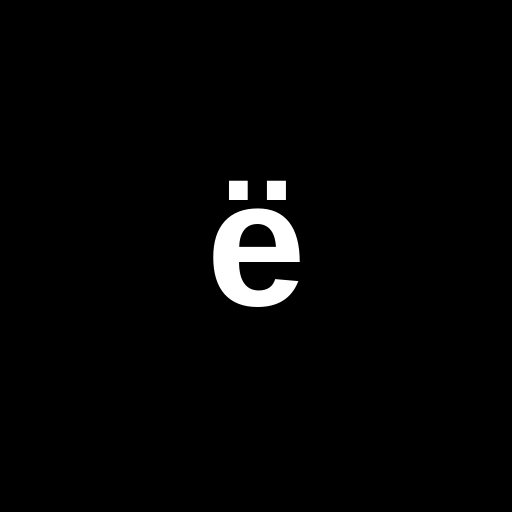
Character: ë
Unicode: U+00EB (LATIN SMALL LETTER E WITH DIAERESIS)